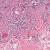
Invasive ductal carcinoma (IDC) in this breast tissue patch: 1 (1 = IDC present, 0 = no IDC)